Question: i want to perform some test by using Json . I am using google app engine for development . I want to know how to import json lib and how i can import in jsp page .
The work i have done so far can be seen in picture
i am not sure that i have added jar file correctly or not it is marked with red .
Thanks
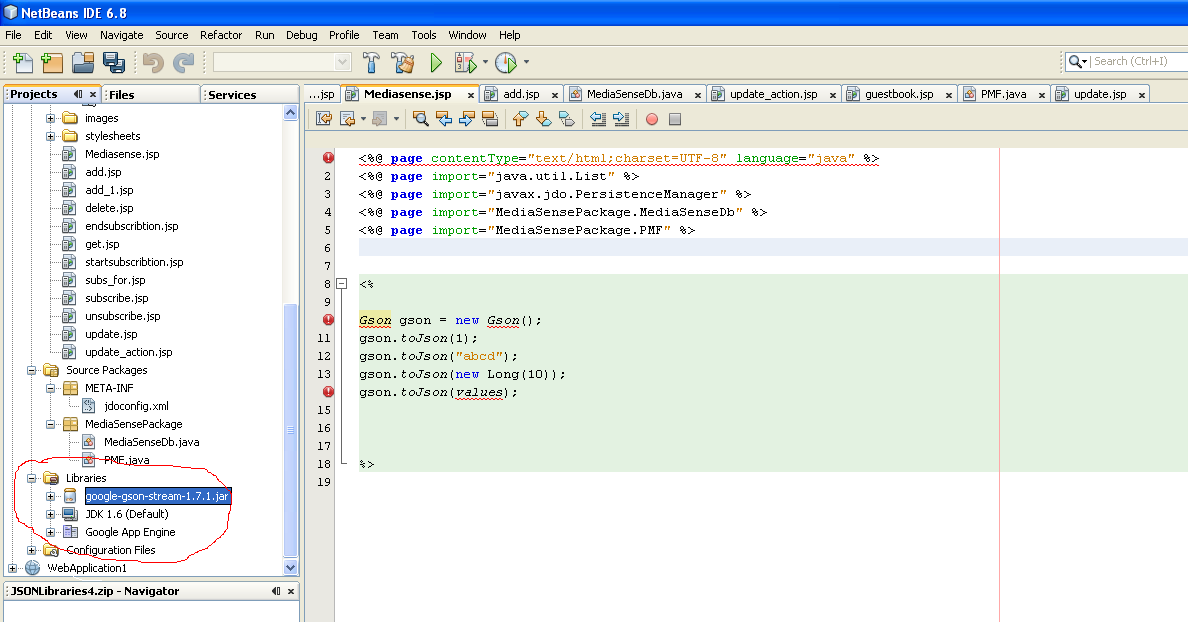
Answer: Oh right Gson is the Google JSON library - you'll need to import it in your JSP. Make sure it's on the Build Path for your project for example
'''
<%@ page import="com.google.gson.Gson" %>
'''